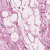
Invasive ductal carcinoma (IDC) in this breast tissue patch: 0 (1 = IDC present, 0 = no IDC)